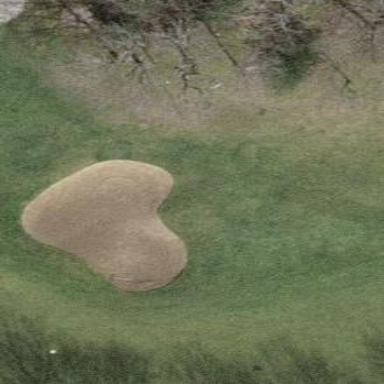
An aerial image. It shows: Sandy area is golf bunker.